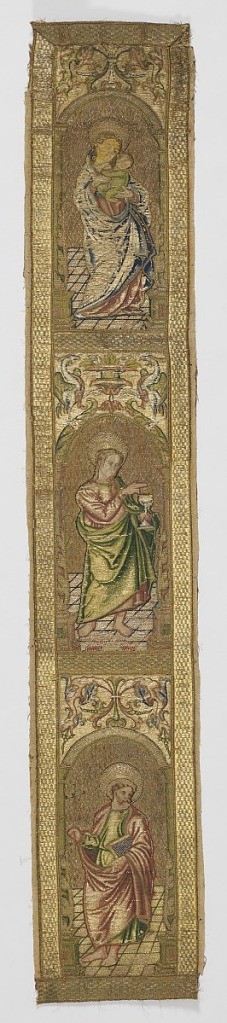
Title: Orphrey
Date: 17th century
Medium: silk and gold on linen Technique: embroidered, "or nue" technique
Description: Strip composed of two portions of orphrey from chasuble. Five rectangles, each containing a figure - three from back of orphrey and two from front. All done in "or nue" technique.